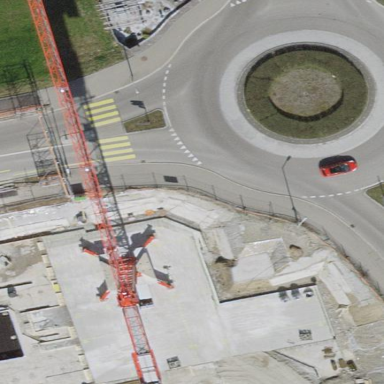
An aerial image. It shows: Secondary road with asphalt surface leading to roundabout junction.